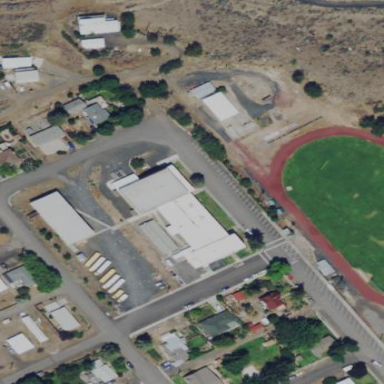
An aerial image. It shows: School building.